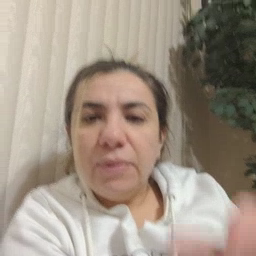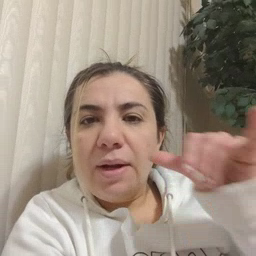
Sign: yesterday